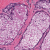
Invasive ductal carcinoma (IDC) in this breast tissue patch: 0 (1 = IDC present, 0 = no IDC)